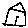
Label: house